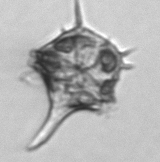
Label: Amylax